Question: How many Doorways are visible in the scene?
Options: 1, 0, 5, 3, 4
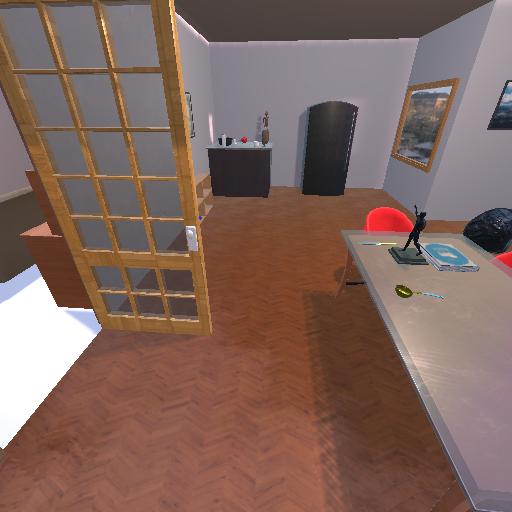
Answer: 1